A time-domain waveform of one vibration snapshot from a rolling-element bearing is shown. Determine the bearing's health state. Answer with exactly one of: normal, inner_race, outer_race, ball.
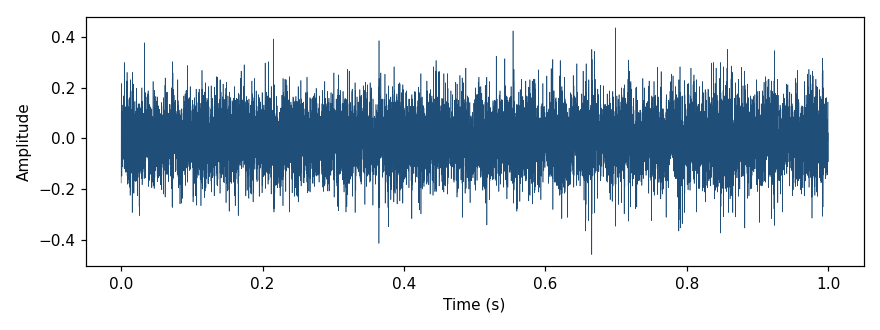
Answer: outer_race